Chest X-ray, AP view. Patient: 48 years old, sex M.
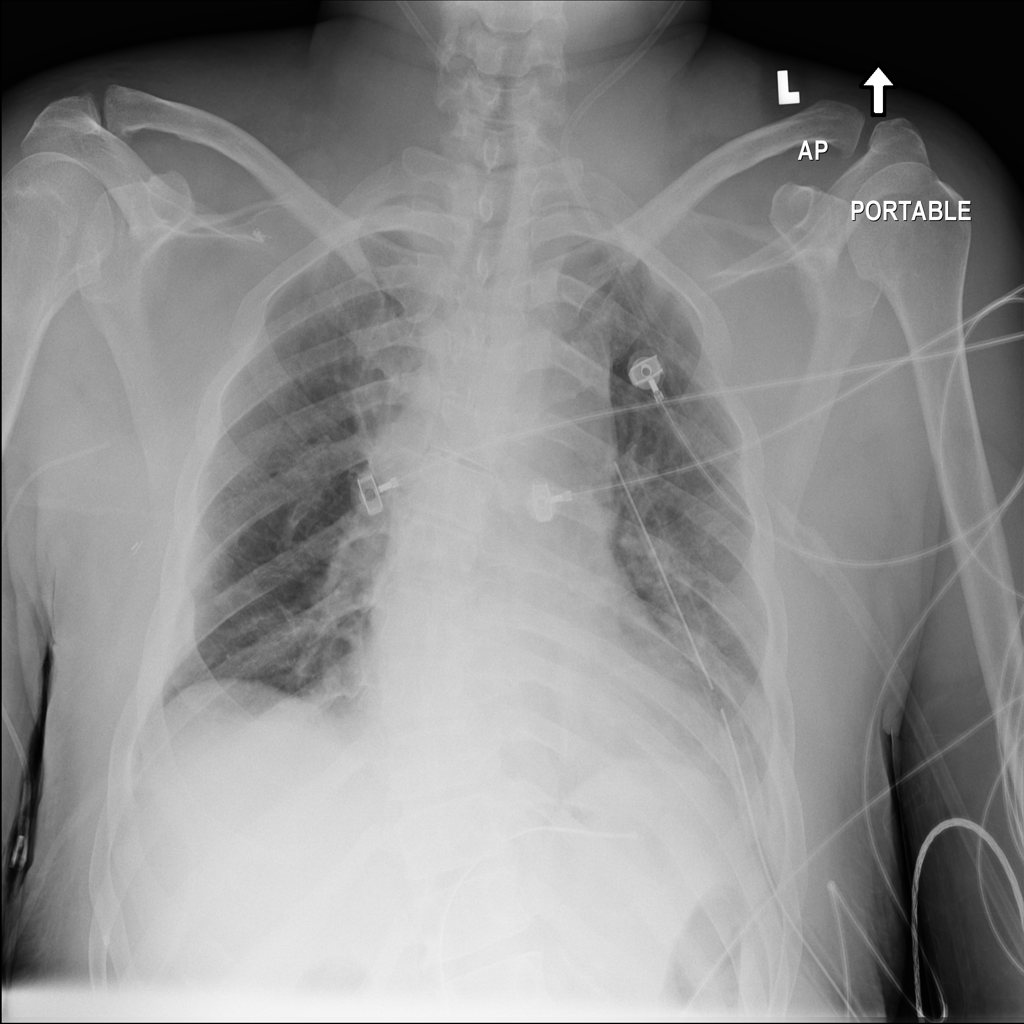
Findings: Pleural_Thickening